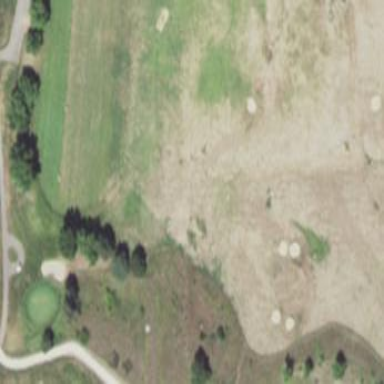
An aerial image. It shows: Grassy area designated for driving range golf.